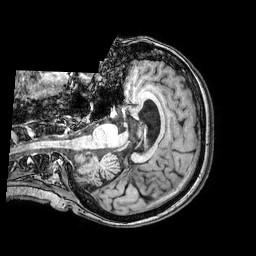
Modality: T1w
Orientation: axial
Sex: female
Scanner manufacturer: philips
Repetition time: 0.008072 s
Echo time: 0.00369 s